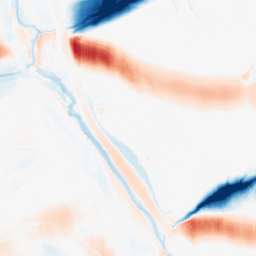
Category: morphological
Decomposition family: morphological_ellipse
Decomposition parameters: operation: average
width: 50
height: 10
Upsampling method: lanczos
Upsampling parameters: scale: 4
Upsampling scale: 4